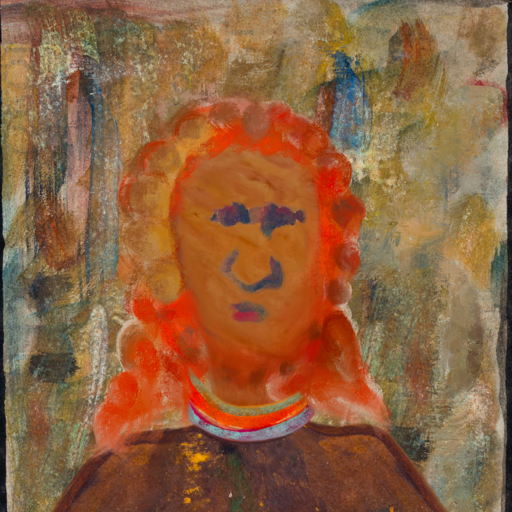
Background: Pipe, Head And Neck Front: Pious_Lady, Face Front: In_The_Sun, Bust: Comrade, Hair Front: Rupkatha, Head Accessory: Blank, Second Necklace: Blank, Necklace: Sisters, Baby: Blank